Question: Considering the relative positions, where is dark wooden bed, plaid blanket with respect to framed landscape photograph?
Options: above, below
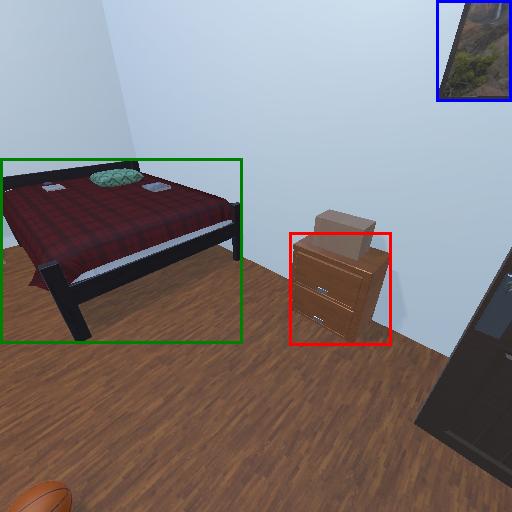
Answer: above